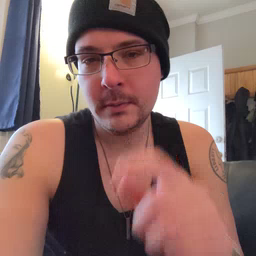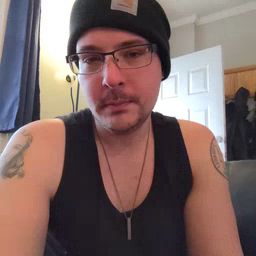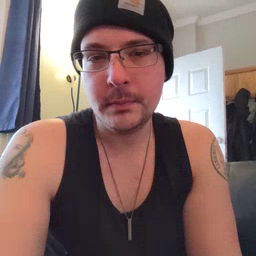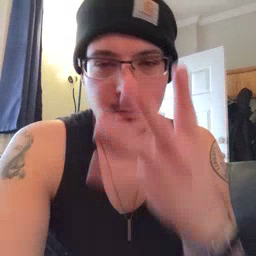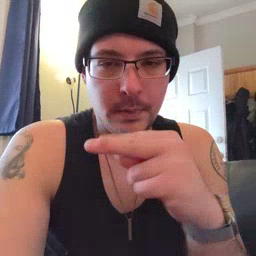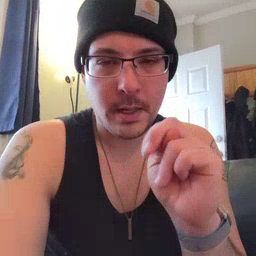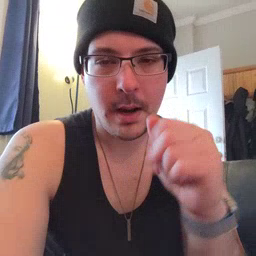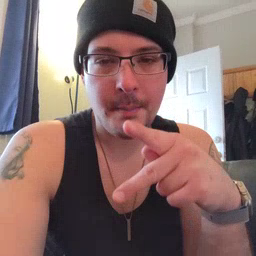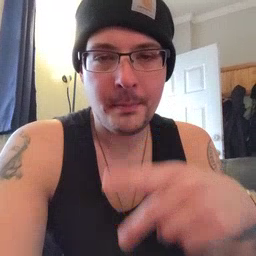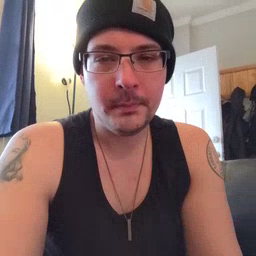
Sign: nap